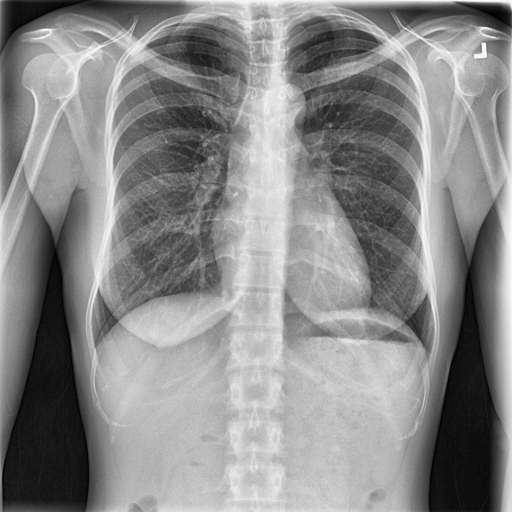
Finding: NORMAL